Question: I am trying to make a UITableViewController with two different custom cells. I have seen many posts, most notably <URL>, that suggests using two different reuseidentifiers. I am doing that, and I still seem to get the size of the fist custom cell. It does not show the labels, etc... of the second cell, but the size seems to be the same. The data is displayed differently, but the cell size is the same.
Since I don't know where the problem lies, I might include more code than is necessary, so I apologize in advance.
Here is my code for the TableViewController:
'''
- (NSInteger)numberOfSectionsInTableView:(UITableView *)tableView
{
// Return the number of sections.
return 1;
}
- (NSInteger)tableView:(UITableView *)tableView numberOfRowsInSection:(NSInteger)section
{
// Return the number of rows in the section.
//set equal to the information in the array
return [jsonDataArray count];
}
- (void) addHeaderAndFooter
{
UIView *v = [[UIView alloc] initWithFrame:CGRectMake(0, 0, 320, 1)];
v.backgroundColor = [UIColor clearColor];
//[self.tableView setTableHeaderView:v];
[self.tableView setTableFooterView:v];
}
- (UITableViewCell *)tableView:(UITableView *)tableView cellForRowAtIndexPath:(NSIndexPath *)indexPath
{
static NSString *SCellIdentifier = @"SCell";
static NSString *PCellIdentifier = @"PCell";
NSLog(@"%@",indexPath);
NSLog(@"JSONDATAARRAY: %i", jsonDataArray.count);
NSDictionary *jsoninfo = [jsonDataArray objectAtIndex:indexPath.row];
if (indexPath.row == 0)
{
OBPromoCell *cell = nil;
cell = [tableView dequeueReusableCellWithIdentifier:PCellIdentifier forIndexPath:indexPath];
if (cell == nil) {
cell = [[OBPromoCell alloc]initWithStyle:UITableViewCellStyleDefault reuseIdentifier:PCellIdentifier];
}
//get required keys from dictionary and assign to vairables
NSString *title = [jsoninfo objectForKey:@"title"];
NSString *subtitle = [jsoninfo objectForKey:@"subtitle"];
NSURL *imageURL = [NSURL URLWithString:[jsoninfo objectForKey:@"image_URL"]];
//download the images. This will most lilely need to be made asynchronous.... I don't think it is now.
NSData *imgData = [NSData dataWithContentsOfURL:imageURL];
UIImage *img = [[UIImage alloc] initWithData:imgData];
//fill in text to cells
cell.CustomCellTopLabel.text = title;
cell.CustomCellBottomLabel.text = subtitle;
cell.CellImageView.image = img;
return cell;
}
else
{
OBStandardCell *cell = nil;
cell = [tableView dequeueReusableCellWithIdentifier:SCellIdentifier forIndexPath:indexPath];
if (cell == nil) {
cell = [[OBStandardCell alloc] initWithStyle:UITableViewCellStyleDefault reuseIdentifier:SCellIdentifier];
}
//get required keys from dictionary and assign to vairables
NSString *title = [jsoninfo objectForKey:@"title"];
NSString *subtitle = [jsoninfo objectForKey:@"subtitle"];
NSURL *imageURL = [NSURL URLWithString:[jsoninfo objectForKey:@"series_image_URL"]];
//download the images. This will most lilely need to be made asynchronous.... I don't think it is now.
NSData *imgData = [NSData dataWithContentsOfURL:imageURL];
UIImage *img = [[UIImage alloc] initWithData:imgData];
//fill in text to cells
cell.CustomCellTopLabel.text = title;
cell.CustomCellBottomLabel.text = subtitle;
cell.CellImageView.image = img;
return cell;
}
}
'''
Here is an image of how my storyboard is setup for reference. Again, they do have different reuseidentifiers:

Thank you for any help!!!
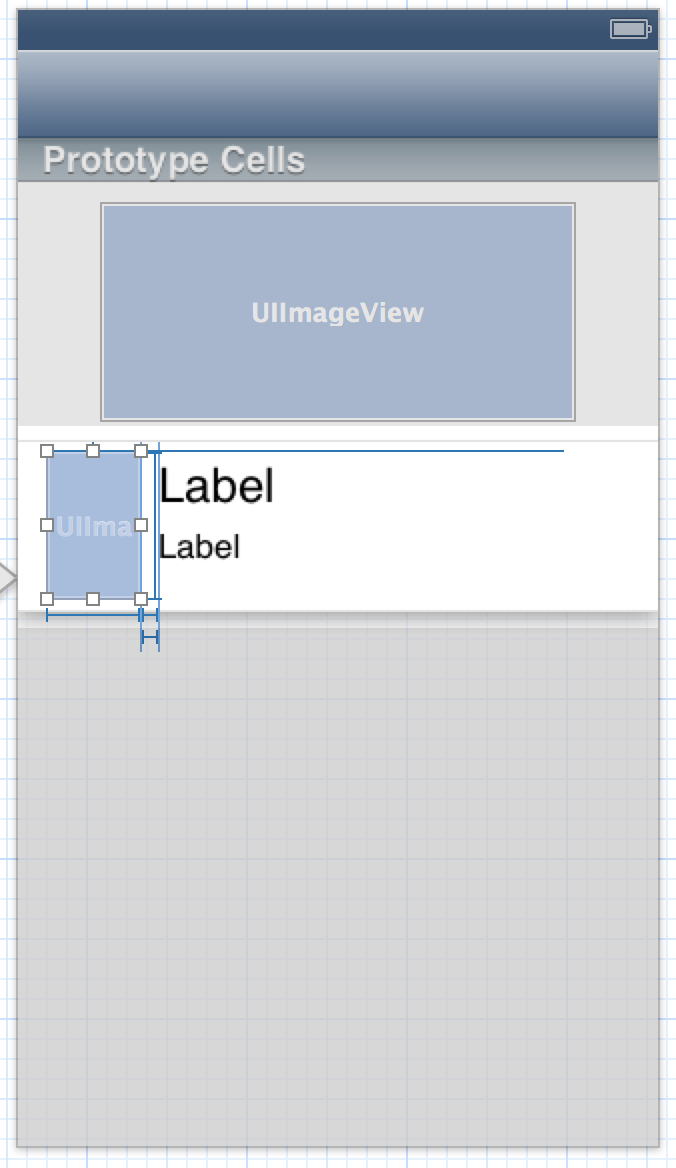
Answer: Almost you have done the things. Problem is related to data showing.
You need to implement "heightForRowAtIndexPath" method of UITableView and set the height according to cell display.
'''
Method:
- (CGFloat)tableView:(UITableView *)tableView heightForRowAtIndexPath:(NSIndexPath *)indexPath
'''
Hope it will solve your problem.
Cheers.